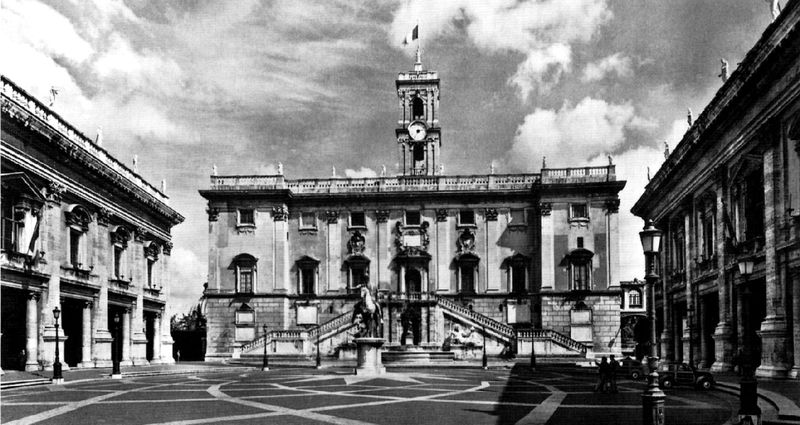
Titel: Kapitol in Rom (Piazza del Campidoglio) mit Treppe des Michelangelo “Cordonata” und Senatorenpalast
Künstler: Giacomo della Porta
Standort: Rom, Kapitol (EU - I - Latium)
Schlagwörter: berg, himmel, weiß, wolken, fenster, grau, laterne, laternen, paris, schwarz, säulen, gebäude, schloss, leute, muster, sockel, busch, figur, brunnen, pferd, reiter, turm, skulptur, statue, balkon, spanien, italien, pflaster, fahne, flagge, platz, figuren, treppe, treppen, uhr, aufgang, geländer, stufen, foto, palast, palazzo, denkmal, schwarzweiß, rathaus, rom, statuen, etagen, museum, fot, standbild, kapitol, sizilien, piazza, piazzo, mark, staturen, aurel, kapitolinische museen